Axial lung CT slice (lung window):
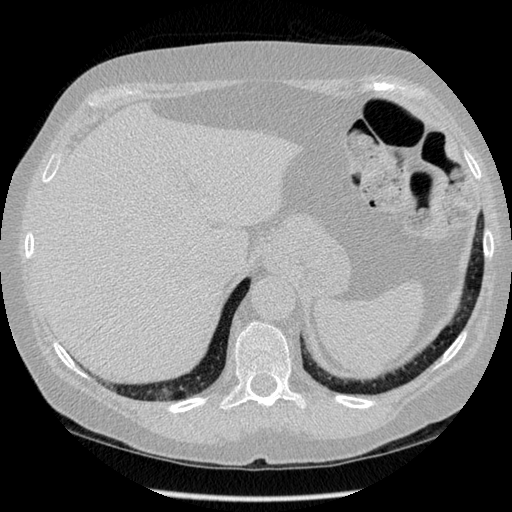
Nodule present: no